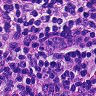
Metastatic tissue present: no